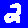
Digit: 2